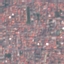
Land use / land cover: Residential